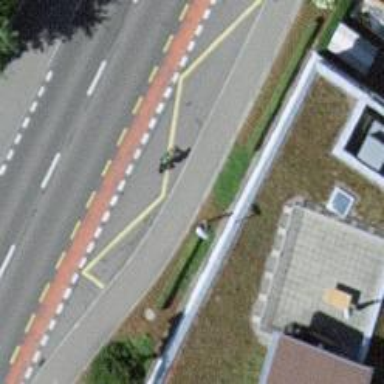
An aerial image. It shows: Asphalt sidewalk.